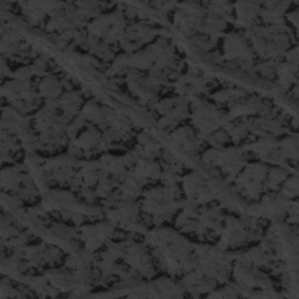
Label: frost